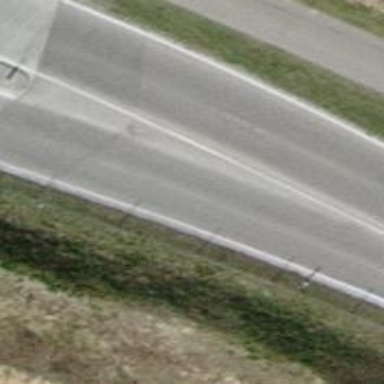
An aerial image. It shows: Primary highway with separate concrete sidewalk and cycleway.